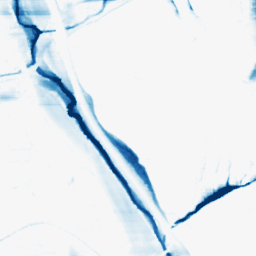
Category: morphological
Decomposition family: morphological_rect
Decomposition parameters: operation: closing
width: 50
height: 5
Upsampling method: bilinear
Upsampling parameters: scale: 2
Upsampling scale: 2